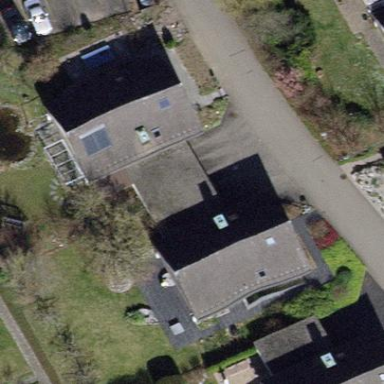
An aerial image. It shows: Building with flat roof.